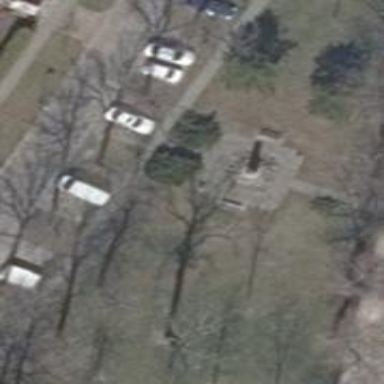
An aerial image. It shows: War memorial steeped in history.